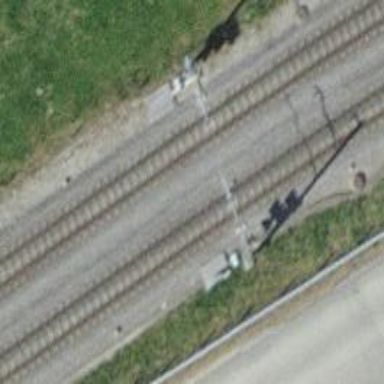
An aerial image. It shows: Railway signal.